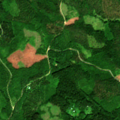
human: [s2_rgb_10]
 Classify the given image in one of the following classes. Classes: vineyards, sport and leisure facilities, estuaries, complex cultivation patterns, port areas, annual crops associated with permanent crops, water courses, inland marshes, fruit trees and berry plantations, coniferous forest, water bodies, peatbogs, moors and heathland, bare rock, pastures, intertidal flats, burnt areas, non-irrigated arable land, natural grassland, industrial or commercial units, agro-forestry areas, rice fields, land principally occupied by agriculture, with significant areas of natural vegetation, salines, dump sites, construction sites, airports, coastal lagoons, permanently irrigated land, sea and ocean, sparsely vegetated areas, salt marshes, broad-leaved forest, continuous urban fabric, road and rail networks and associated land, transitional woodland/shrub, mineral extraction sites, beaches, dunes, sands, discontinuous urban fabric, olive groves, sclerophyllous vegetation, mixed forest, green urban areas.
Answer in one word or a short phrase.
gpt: coniferous forest, mixed forest, water bodies